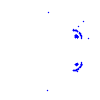
Particle: kaon